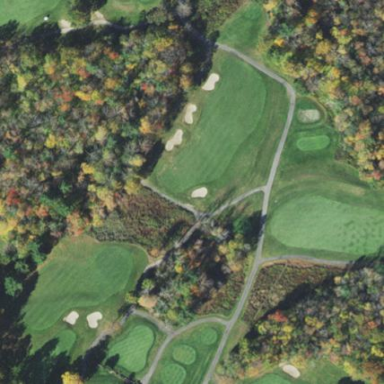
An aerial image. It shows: Grassy area designated as golf fairway.